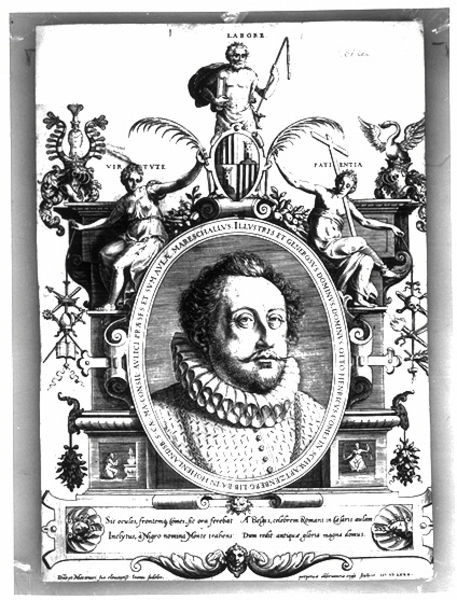
Titel: Bildnis des Grafen Otto Heinrich von Schwarzenberg
Künstler: Johann Sadeler
Institution: (Seriendruck)
Schlagwörter: blätter, feder, gemälde, mann, vogel, weiß, frauen, nase, schwarz, zeichnung, blick, tiere, ornament, bart, schnurrbart, alte, architektur, augen, bärtig, kragen, rahmen, schädel, bildnis, halskrause, herr, portrait, porträt, kirche, auge, figur, adel, blatt, renaissance, tugend, oval, engel, schrift, rahmung, schwan, kette, grafik, graphik, schnurbart, inschrift, verzierung, wedel, podest, knöpfe, tor, buch, medaillon, kreuz, druck, druckgraphik, schwarz-weiß, druckgrafik, schraffur, stich, seite, text, beschriftung, peitsche, herrscher, allegorie, krause, spitzbart, altar, wappen, palmzweig, werkzeug, schreiben, musen, heilige, zeihnung, allegorien, details, insignien, staat, groteske, latein, protrait, labora, tugenden, innschrift, beschiftung, ruck, rollwerk, dreschflegel, eigenschaften, wagenradkragen, druckgraphiik